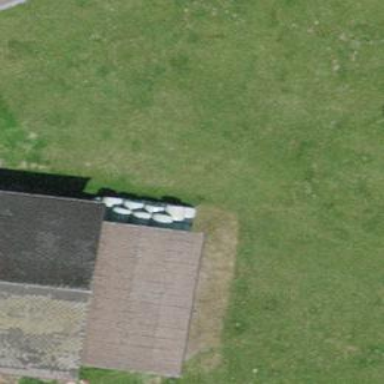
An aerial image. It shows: View of roof of building.